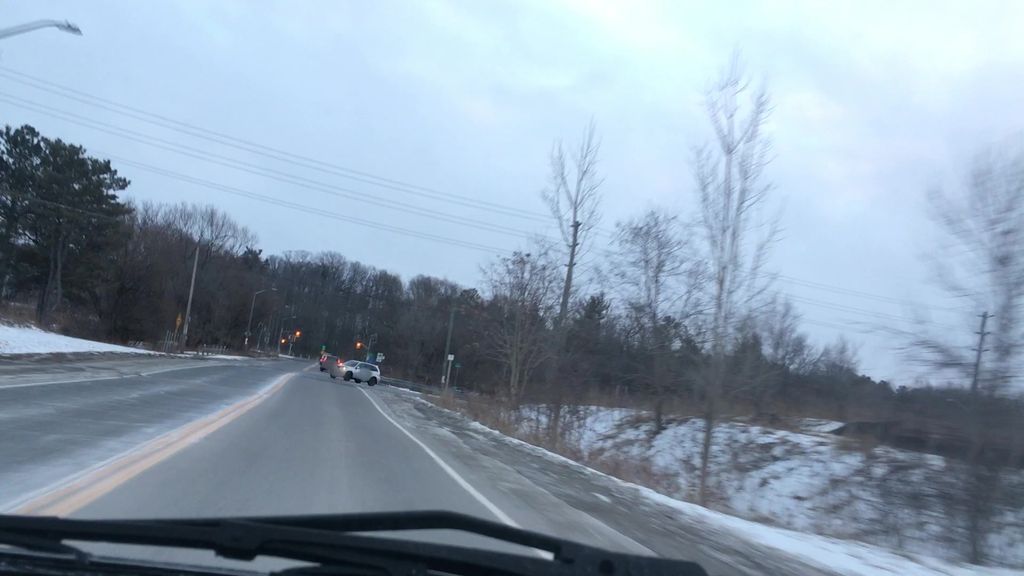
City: hamilton